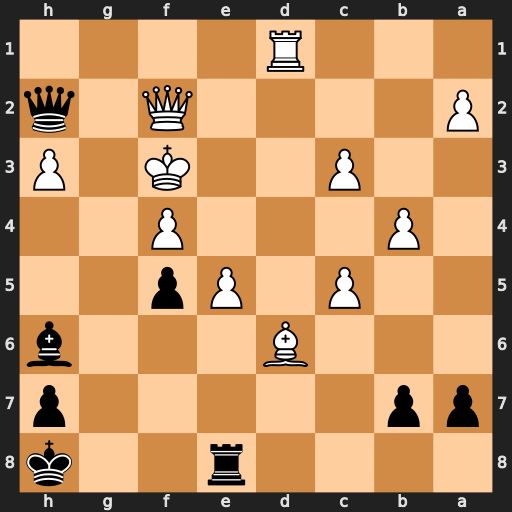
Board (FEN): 4r2k/pp5p/3B3b/2P1Pp2/1P3P2/2P2K1P/P4Q1q/3R4
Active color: b
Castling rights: -
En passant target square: -
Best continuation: Qxf4+ Ke2 Qe4+